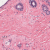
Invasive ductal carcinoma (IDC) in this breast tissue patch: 0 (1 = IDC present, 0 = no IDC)